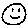
Label: smiley face